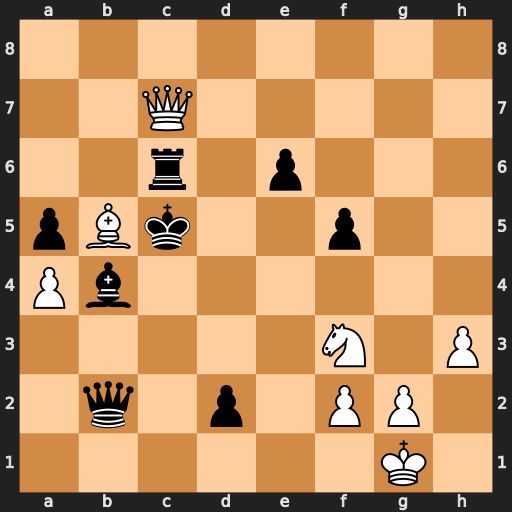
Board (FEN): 8/2Q5/2r1p3/pBk2p2/Pb6/5N1P/1q1p1PP1/6K1
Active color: w
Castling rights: -
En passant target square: -
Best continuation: Qxc6#